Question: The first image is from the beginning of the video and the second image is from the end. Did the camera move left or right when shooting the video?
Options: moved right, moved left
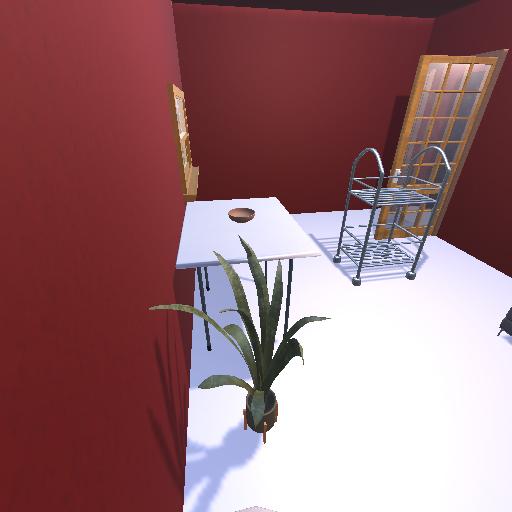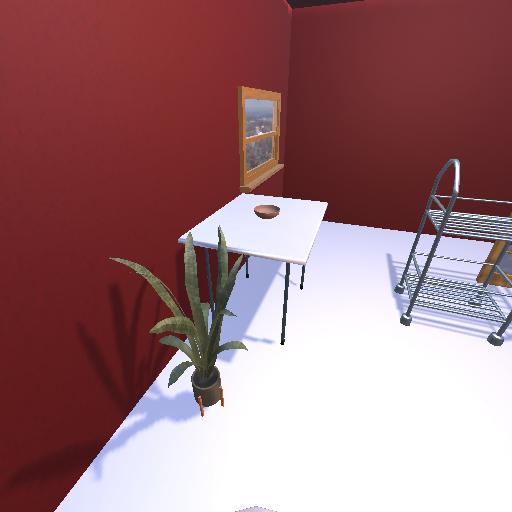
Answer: moved right